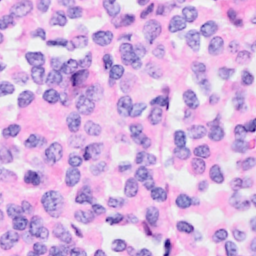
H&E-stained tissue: Breast